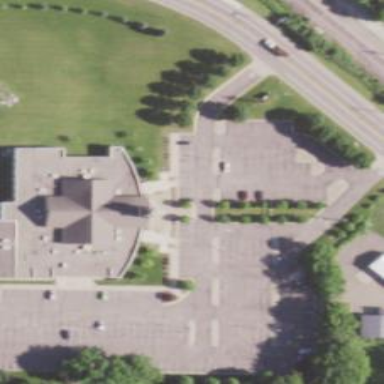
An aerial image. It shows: Building that serves as place of worship.